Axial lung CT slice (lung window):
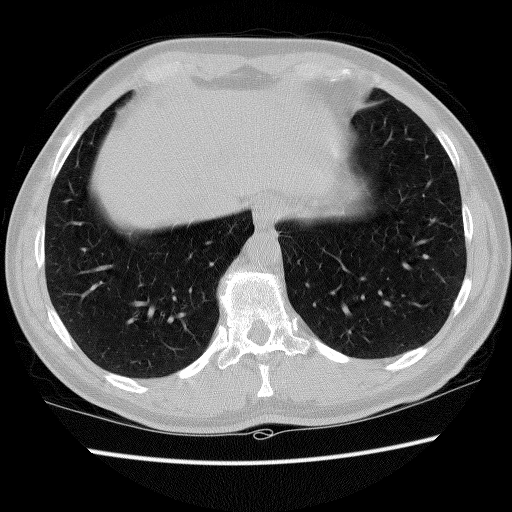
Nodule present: no